Aerial crown-view tile of a tropical tree (Barro Colorado Island, Panama), acquired 20250915:
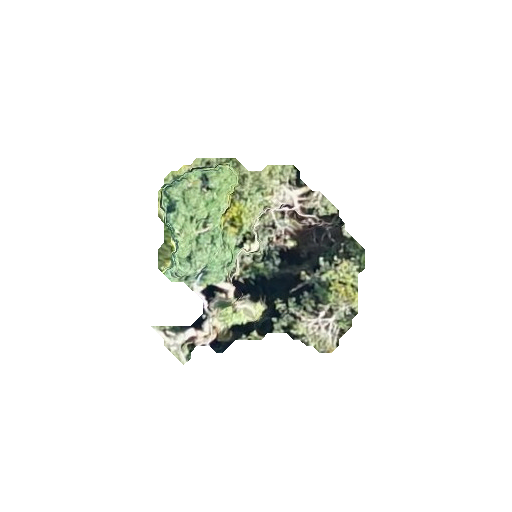
Species: Lonchocarpus heptaphyllus
GBIF accepted scientific name: Lonchocarpus heptaphyllus
Crown area: 44.357 m²